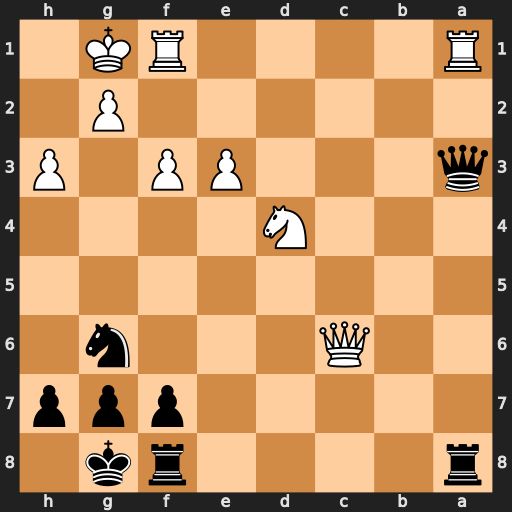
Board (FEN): r4rk1/5ppp/2Q3n1/8/3N4/q3PP1P/6P1/R4RK1
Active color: b
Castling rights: -
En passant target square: -
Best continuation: Qxe3+ Kh1 Rxa1 Rxa1 Qxd4